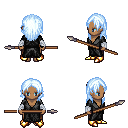
a pixel art fantasy rpg character, female body template, human, dark skin, gray robe, robe skirt, white cyan long hairstyle, white cloth bandages, gold boots, spear, four views (front, back, left, right), 2x2 character sprite sheet, small pixel art, hard edges, no anti-aliasing